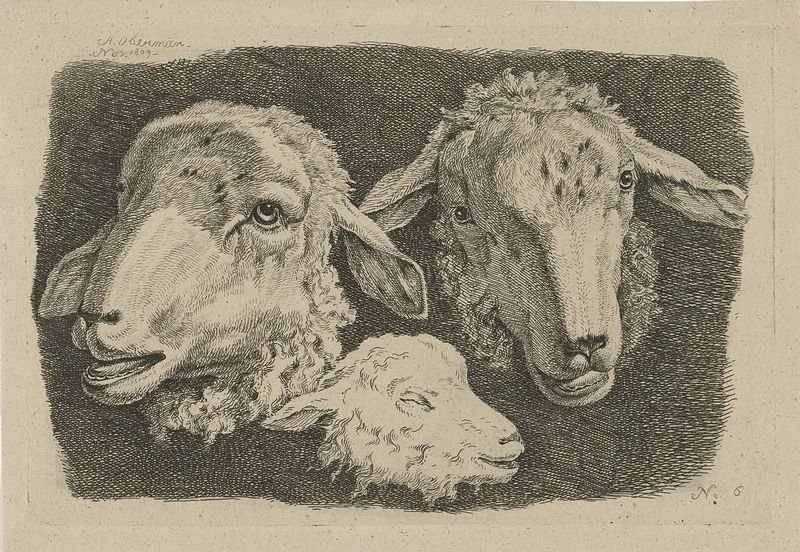
Titel: Twee schapenkoppen en een kop van een lam
Künstler: Anthony Oberman
Standort: Amsterdam
Institution: Rijksmuseum
Schlagwörter: romantik, three, radierung, lithografie, head, ship, eyes, naturalistisch, drawing, black and white, schafe, mouth, pencil, sheep, tierporträt, closed eyes, adult, baby sheep, curly sheep, close eye, sheephead, 풀, 양, 눈동자, 귀, 양 세마리, 시선이 위로 가있다, 곱슬털, 미간이 넓다, 인물학적으로 아무 연관이 없다, 머리 크기가 다다름